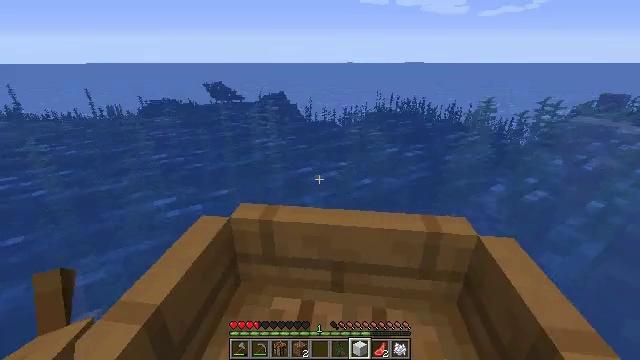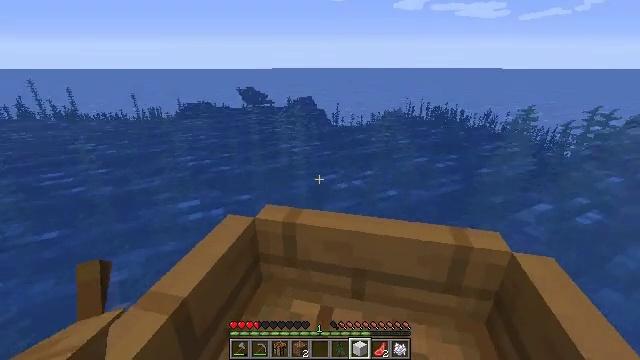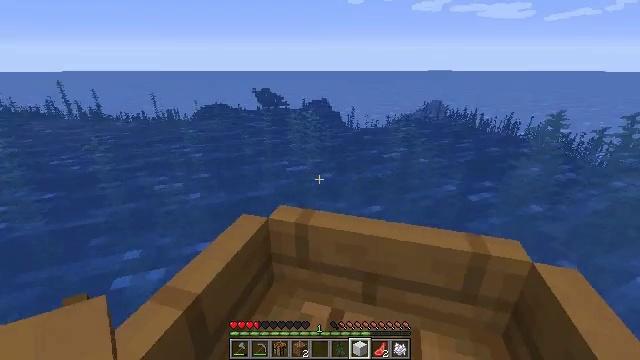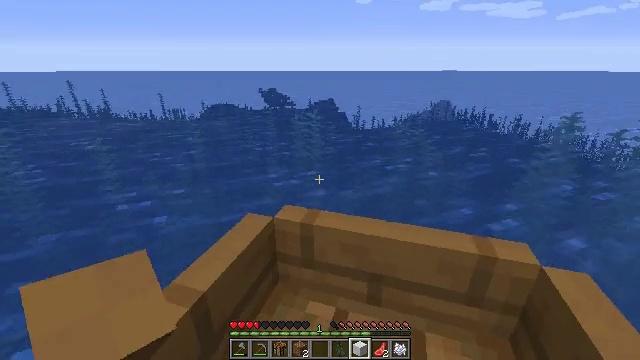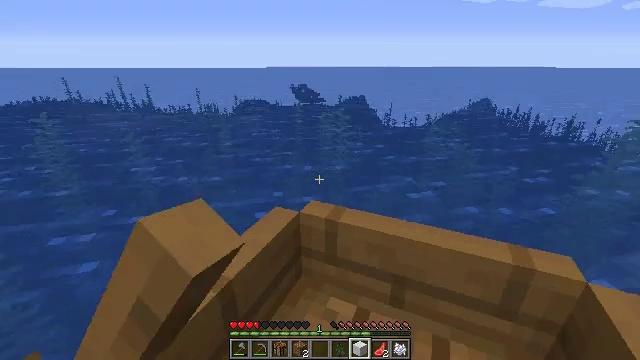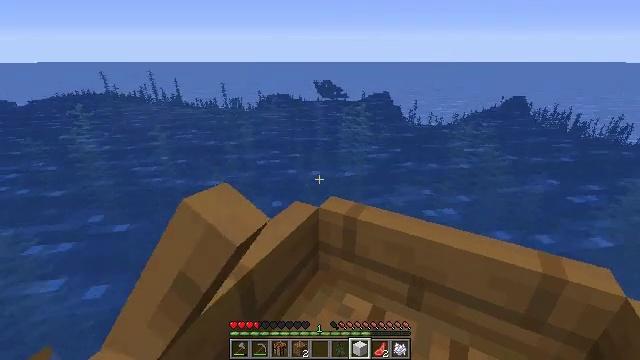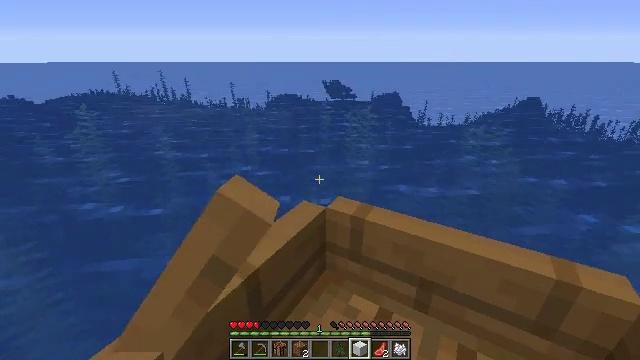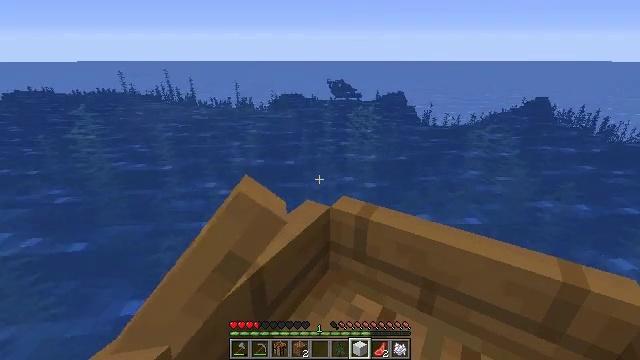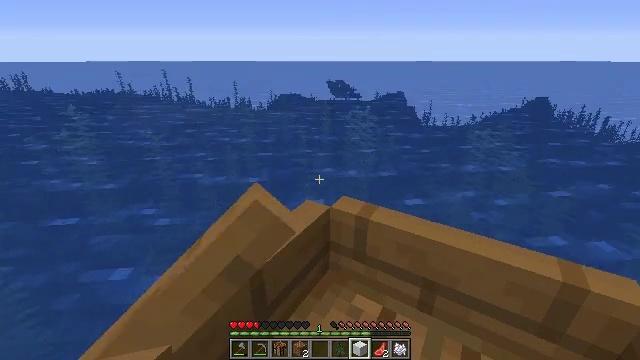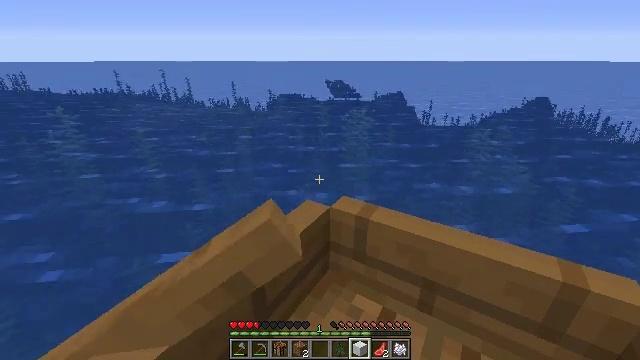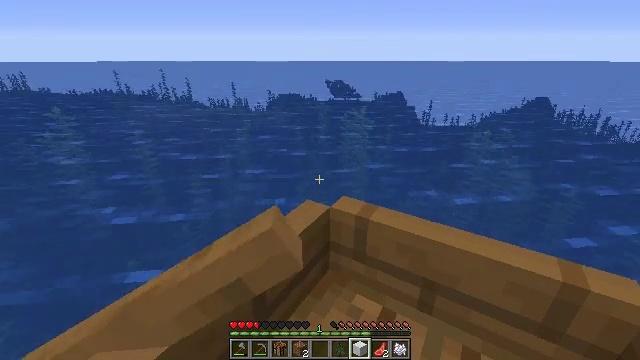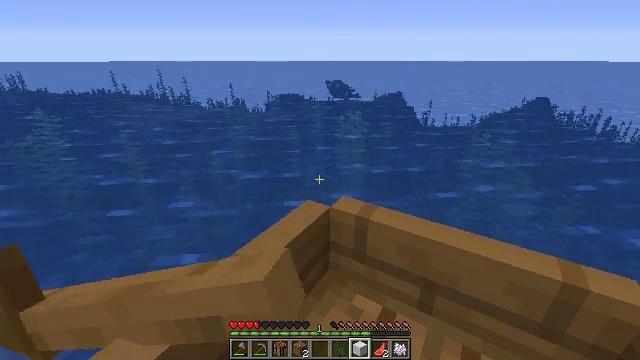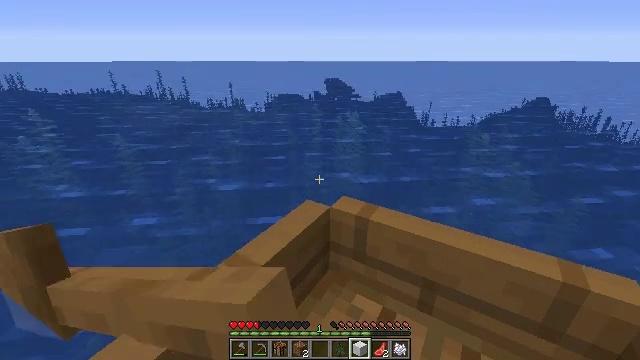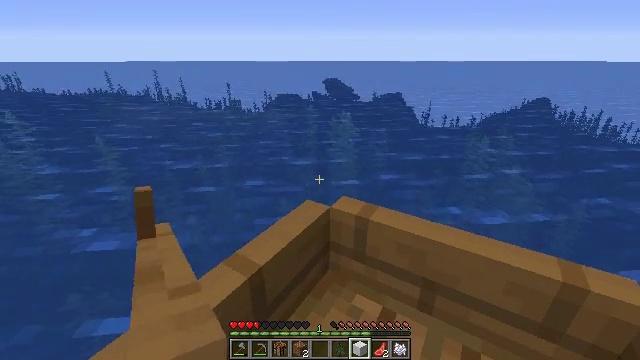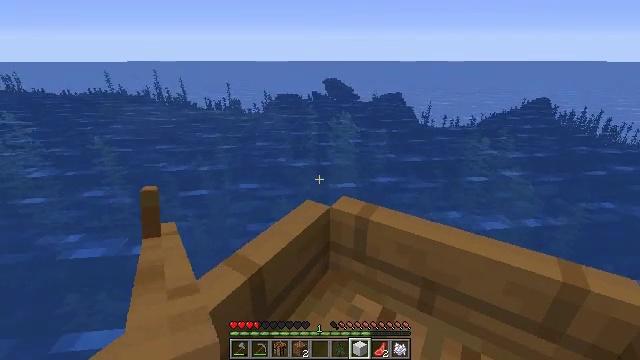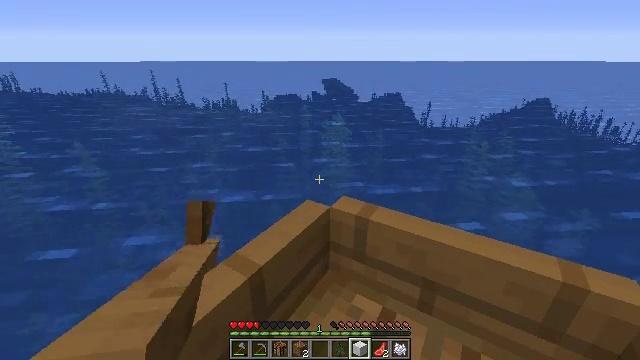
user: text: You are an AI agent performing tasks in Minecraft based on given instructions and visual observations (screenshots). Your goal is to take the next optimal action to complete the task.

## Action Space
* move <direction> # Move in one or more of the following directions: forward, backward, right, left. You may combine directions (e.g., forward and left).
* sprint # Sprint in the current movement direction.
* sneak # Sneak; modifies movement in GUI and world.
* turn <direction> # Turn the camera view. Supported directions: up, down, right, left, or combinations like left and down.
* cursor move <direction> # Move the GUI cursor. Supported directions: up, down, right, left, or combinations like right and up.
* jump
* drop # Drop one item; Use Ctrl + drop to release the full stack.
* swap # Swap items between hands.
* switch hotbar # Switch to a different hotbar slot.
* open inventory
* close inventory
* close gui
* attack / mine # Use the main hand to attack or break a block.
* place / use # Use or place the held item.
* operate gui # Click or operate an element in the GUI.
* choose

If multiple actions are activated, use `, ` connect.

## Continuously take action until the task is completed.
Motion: motion action
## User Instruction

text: Remove jungle stairs from their place.
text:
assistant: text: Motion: move forward, turn left and up
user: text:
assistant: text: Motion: move forward, turn left
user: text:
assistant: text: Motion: move forward, turn left
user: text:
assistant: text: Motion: move forward, turn left
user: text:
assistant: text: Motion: move forward, turn left
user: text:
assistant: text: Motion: move forward, turn left
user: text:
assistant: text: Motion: move forward, turn left
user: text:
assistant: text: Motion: move forward
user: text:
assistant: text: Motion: move forward
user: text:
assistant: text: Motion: move forward
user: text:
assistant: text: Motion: move forward
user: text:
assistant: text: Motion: move forward
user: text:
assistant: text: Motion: move forward
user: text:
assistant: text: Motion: move forward
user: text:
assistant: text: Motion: move forward
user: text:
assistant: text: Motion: move forward
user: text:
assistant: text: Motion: move forward
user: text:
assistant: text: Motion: move forward
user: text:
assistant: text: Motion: move forward
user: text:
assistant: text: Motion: move forward
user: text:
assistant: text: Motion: move forward
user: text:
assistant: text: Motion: move forward and move left
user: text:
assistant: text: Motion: move forward and move left
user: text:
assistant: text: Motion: move forward and move left
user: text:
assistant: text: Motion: move forward and move left
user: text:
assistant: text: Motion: move forward
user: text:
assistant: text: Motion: move forward
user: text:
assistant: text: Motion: move forward
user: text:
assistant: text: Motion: move forward
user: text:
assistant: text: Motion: move forward, turn right and up